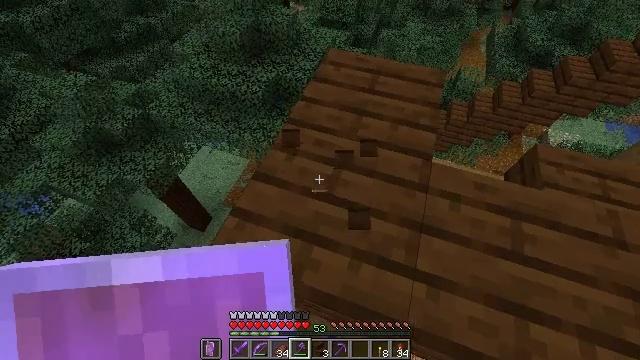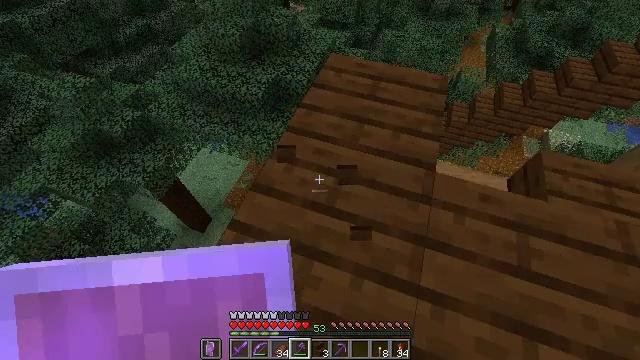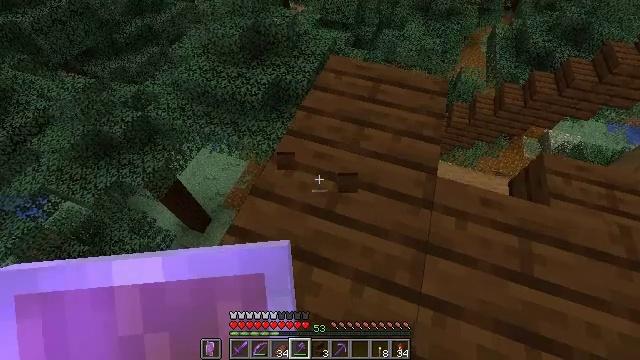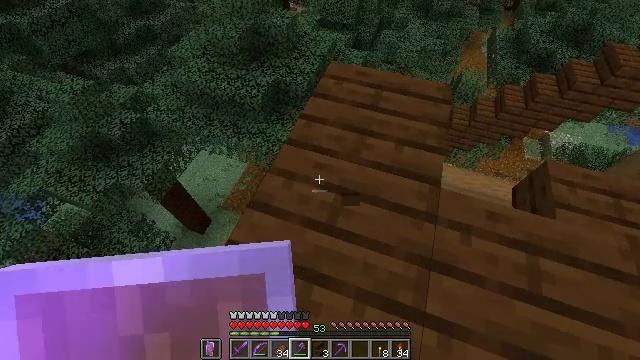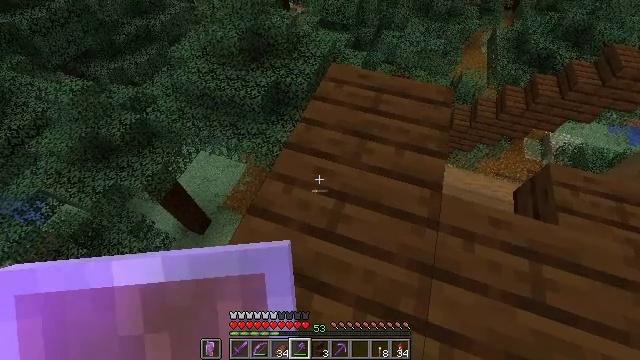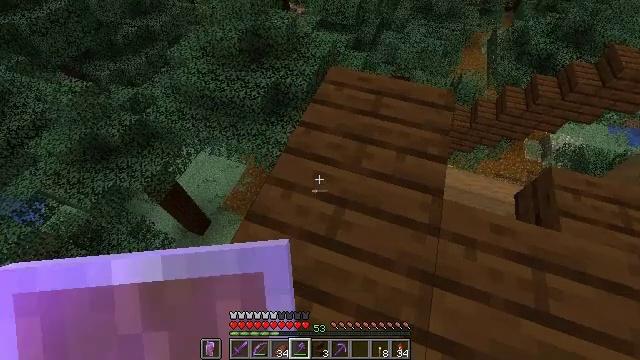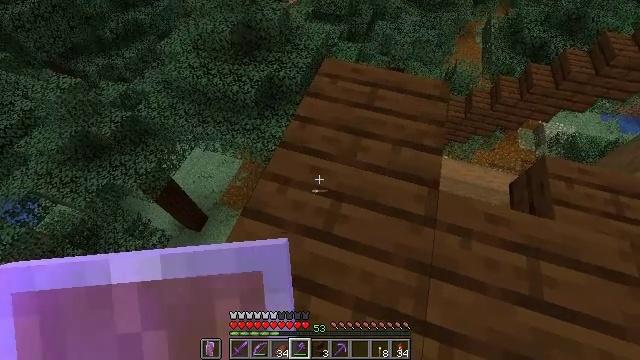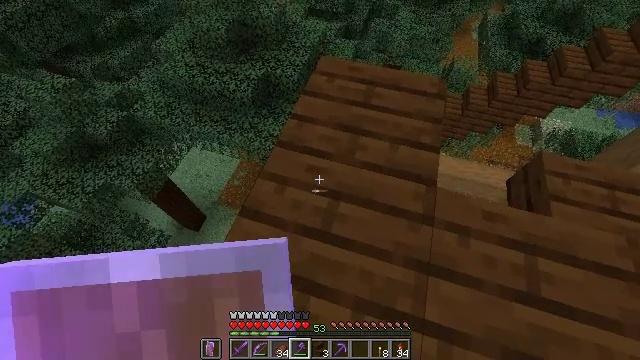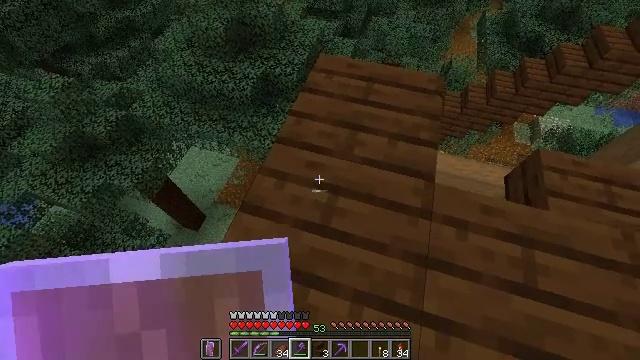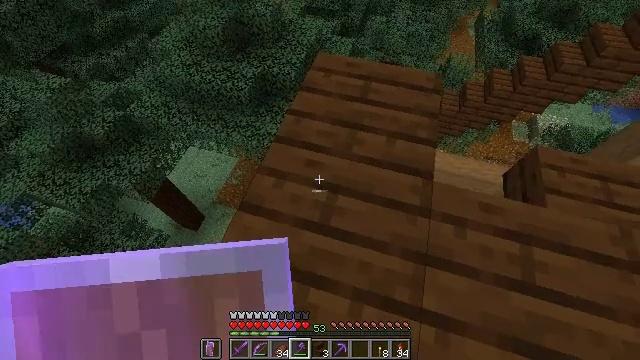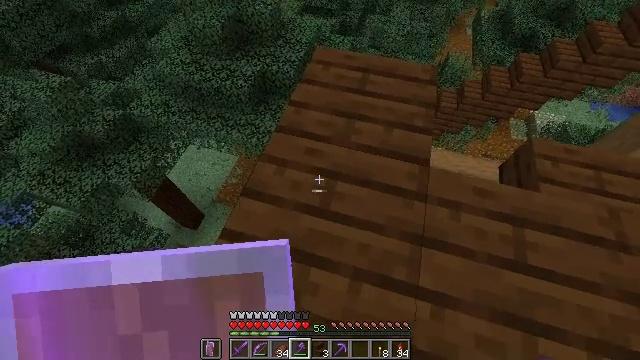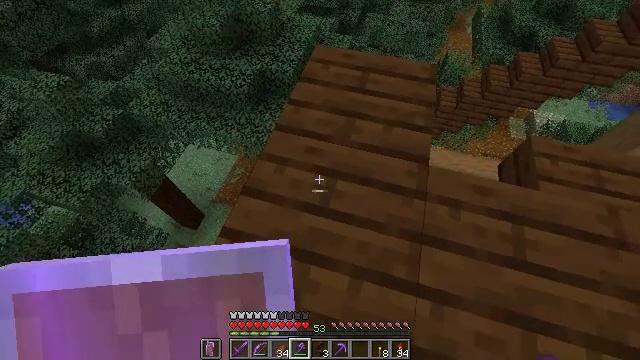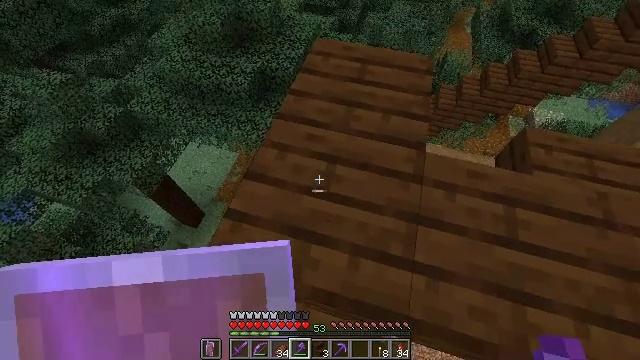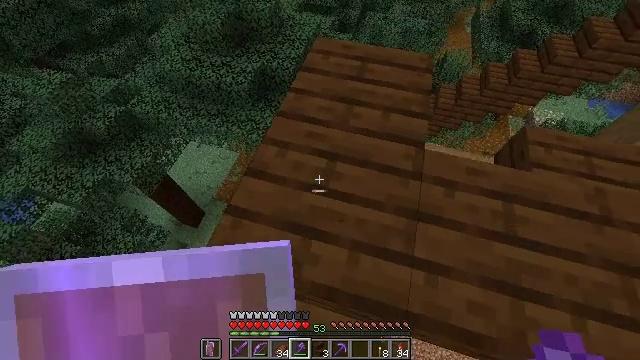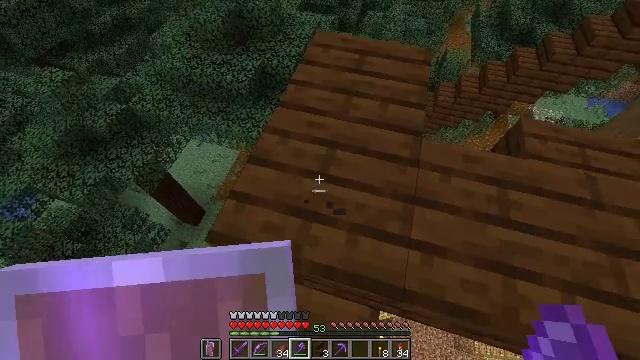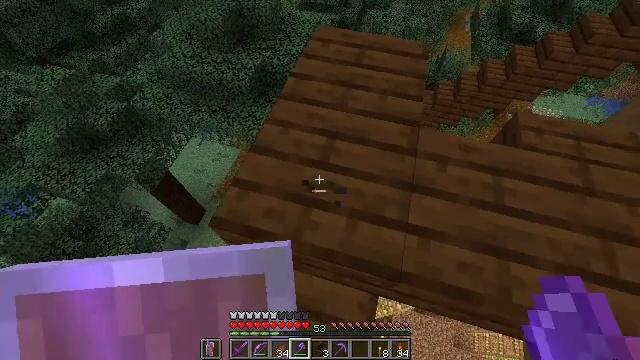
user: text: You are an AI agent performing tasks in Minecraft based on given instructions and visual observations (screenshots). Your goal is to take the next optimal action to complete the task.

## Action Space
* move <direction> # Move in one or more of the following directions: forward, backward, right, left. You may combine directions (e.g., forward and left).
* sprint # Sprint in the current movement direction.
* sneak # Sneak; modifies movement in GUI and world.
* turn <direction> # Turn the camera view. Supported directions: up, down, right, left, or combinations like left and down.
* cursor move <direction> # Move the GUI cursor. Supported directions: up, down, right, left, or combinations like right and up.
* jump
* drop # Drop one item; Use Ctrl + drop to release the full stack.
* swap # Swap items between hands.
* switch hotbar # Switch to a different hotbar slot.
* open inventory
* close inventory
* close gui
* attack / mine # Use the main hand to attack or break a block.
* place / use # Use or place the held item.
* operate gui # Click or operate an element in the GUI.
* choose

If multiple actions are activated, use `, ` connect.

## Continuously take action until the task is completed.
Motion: motion action
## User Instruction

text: Use a tool to break the dark oak slab.
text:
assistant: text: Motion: move forward, sneak
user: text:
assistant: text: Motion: move forward, sneak
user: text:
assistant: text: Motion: move forward, sneak
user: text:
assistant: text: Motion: sneak
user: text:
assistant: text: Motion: sneak
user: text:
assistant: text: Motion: sneak, turn right and down
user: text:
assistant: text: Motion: sneak
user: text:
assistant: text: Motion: move back, sneak
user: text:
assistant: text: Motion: move back, sneak
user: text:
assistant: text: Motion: move back, sneak
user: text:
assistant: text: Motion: move back, sneak
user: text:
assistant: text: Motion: move back, sneak
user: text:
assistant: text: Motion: move back, sneak
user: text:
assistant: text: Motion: move back, sneak
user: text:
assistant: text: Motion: move back, sneak
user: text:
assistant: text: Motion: sneak
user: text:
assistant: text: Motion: sneak
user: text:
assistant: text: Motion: move left, sneak
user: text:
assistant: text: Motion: move left, sneak
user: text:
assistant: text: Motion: move left, sneak, turn right and up
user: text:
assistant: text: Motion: sneak, turn right and up
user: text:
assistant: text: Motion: sneak, turn right and up
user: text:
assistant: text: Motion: sneak, turn right
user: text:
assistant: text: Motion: sneak
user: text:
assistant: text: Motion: sneak
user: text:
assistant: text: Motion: sneak, turn left
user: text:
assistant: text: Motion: move forward, sneak, attack / mine
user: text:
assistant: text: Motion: move forward, sneak, attack / mine
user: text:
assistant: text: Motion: move forward, sneak, attack / mine
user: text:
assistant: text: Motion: move forward, sneak, attack / mine